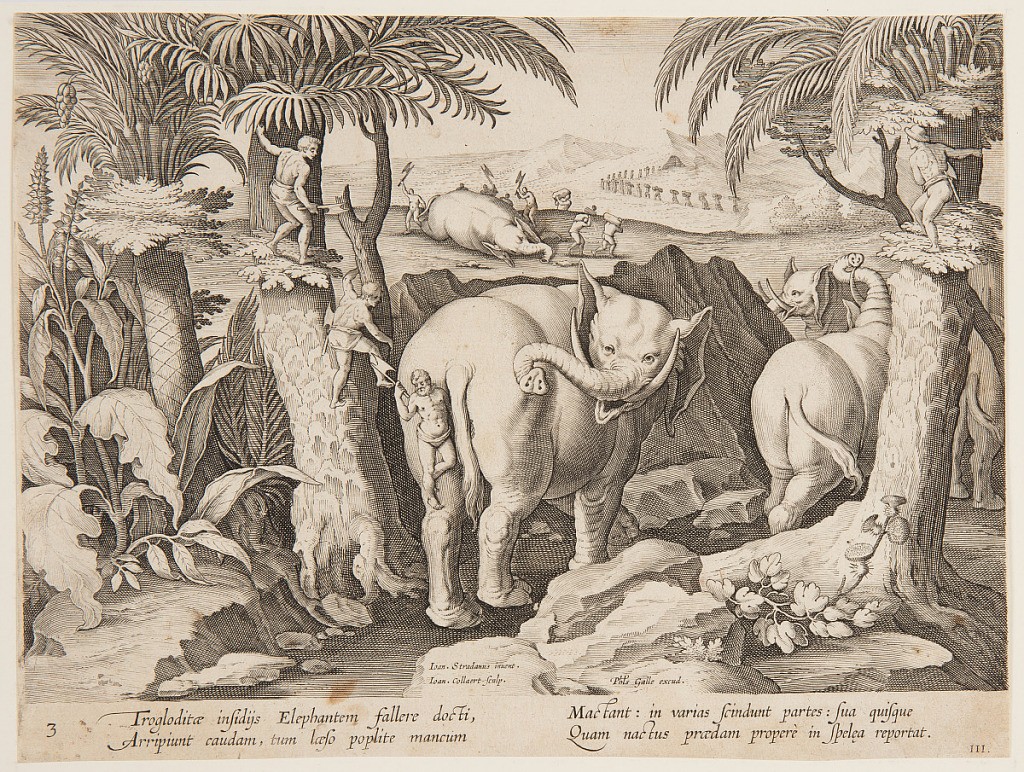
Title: Cavemen Chasing Elephants, plate 3 from the Venationes Ferarum, Avium, Piscium series
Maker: Jan van der Straet, called Stradanus, Flemish, 1523–1605
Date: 1596 or after
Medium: Engraving on paper
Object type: Print
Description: Horizontal rectangle. In center foreground, an elephant is attacked from the rear by one of the pygmies, while two others prepare to leap from the tree, left. In the background, the Troglodytes are cutting up and carrying off the carcass of an elephant. At left center: "Ioan. Stradanus invent. / Ioan Collaert Sculp"; right of center, below: "Phls. Galle excud." Below: "Trogloditae insidijs Elephantem."